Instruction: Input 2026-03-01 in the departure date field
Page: home
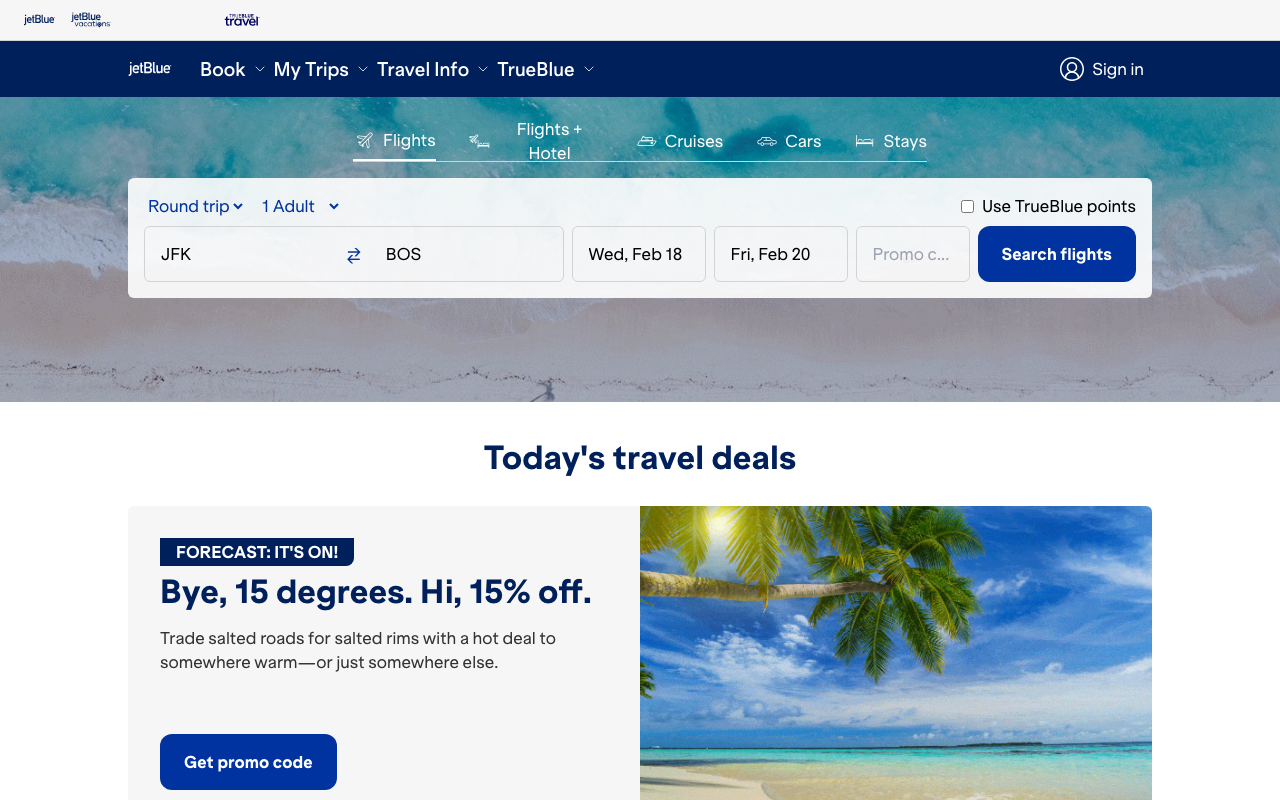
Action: type